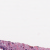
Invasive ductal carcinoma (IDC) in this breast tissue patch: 1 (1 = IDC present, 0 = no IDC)